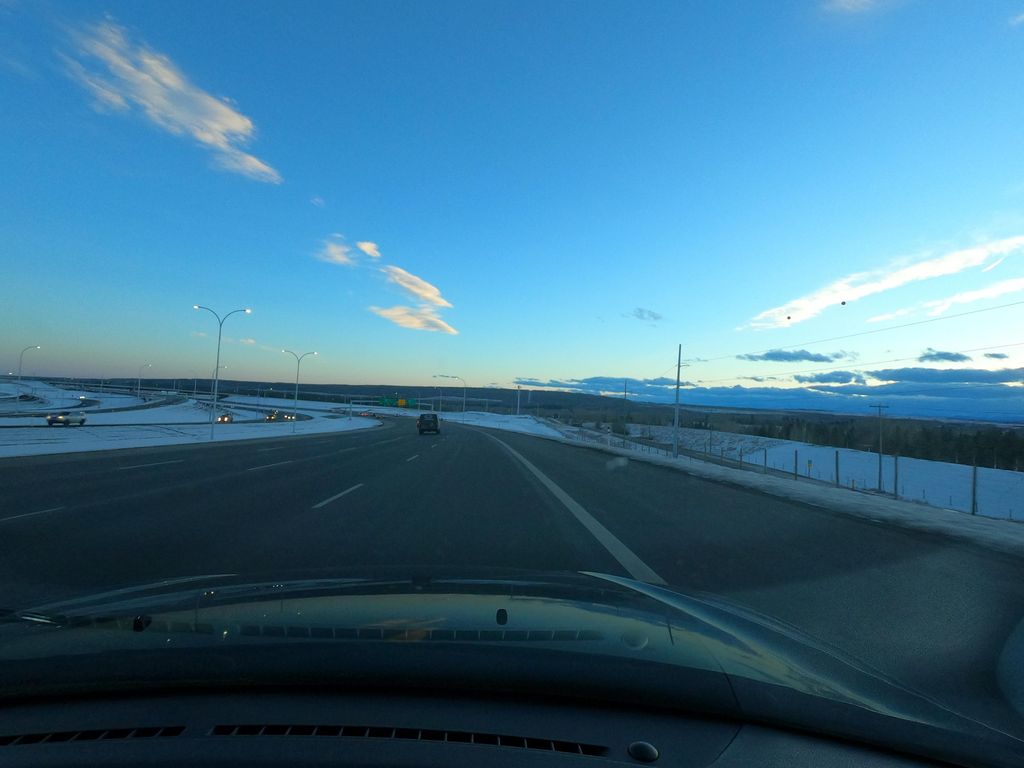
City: calgary